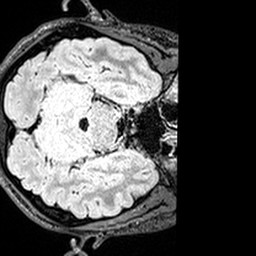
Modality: FLAIR
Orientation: axial
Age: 22
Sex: female
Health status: healthy
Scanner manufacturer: siemens
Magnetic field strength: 3 T
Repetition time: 5 s
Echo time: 0.388 s